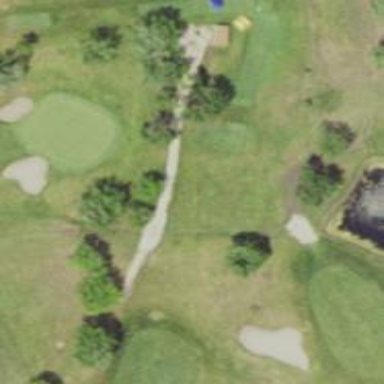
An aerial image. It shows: Path used for both walking and golf.